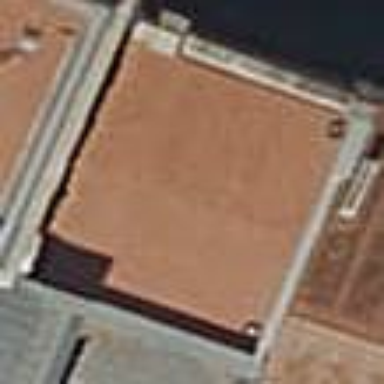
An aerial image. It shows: Building with red-brown roof.